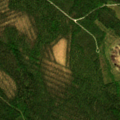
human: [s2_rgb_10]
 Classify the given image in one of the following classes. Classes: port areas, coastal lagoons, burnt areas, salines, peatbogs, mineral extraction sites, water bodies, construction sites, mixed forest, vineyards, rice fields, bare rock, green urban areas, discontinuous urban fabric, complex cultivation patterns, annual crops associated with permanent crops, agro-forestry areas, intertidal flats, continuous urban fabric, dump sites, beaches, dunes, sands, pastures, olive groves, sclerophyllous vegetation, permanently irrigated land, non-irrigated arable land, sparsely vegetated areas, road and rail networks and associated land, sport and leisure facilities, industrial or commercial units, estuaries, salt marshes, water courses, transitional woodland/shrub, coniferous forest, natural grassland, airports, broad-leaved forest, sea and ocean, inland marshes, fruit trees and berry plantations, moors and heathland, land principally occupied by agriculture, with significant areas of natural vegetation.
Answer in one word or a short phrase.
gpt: coniferous forest, mixed forest, peatbogs